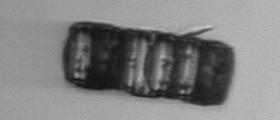
Label: Paralia_sulcata